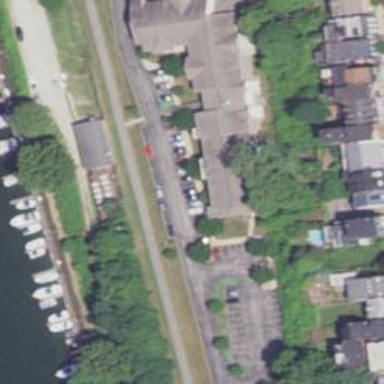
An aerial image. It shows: Cycleway.